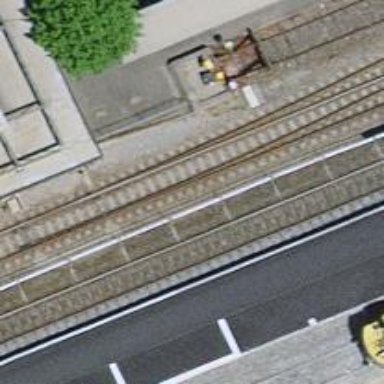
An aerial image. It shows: Railway switch.